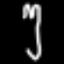
Label: fork